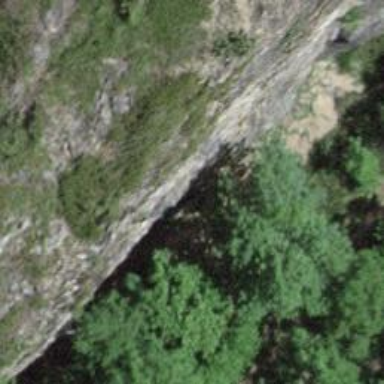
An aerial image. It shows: Climbing crag.